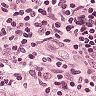
Metastatic tissue present: yes